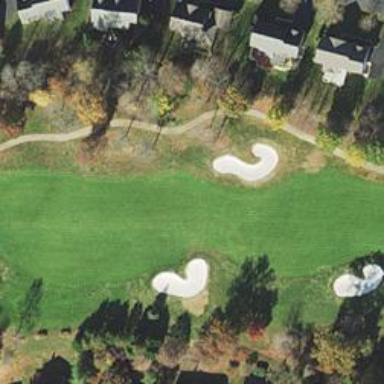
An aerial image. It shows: Golf fairway in the image.